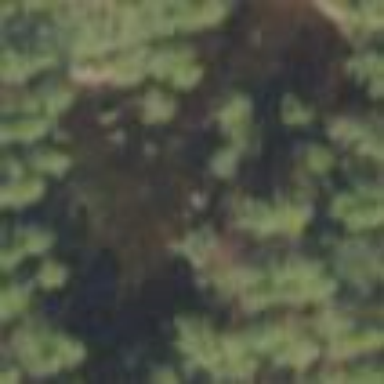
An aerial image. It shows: Swampy wetland area.